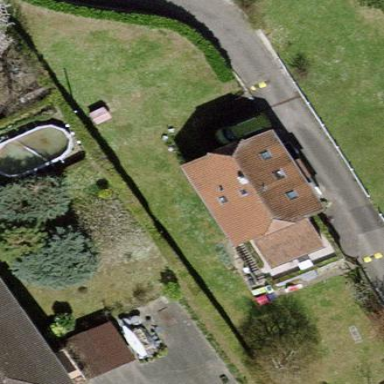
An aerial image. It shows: Detached building.